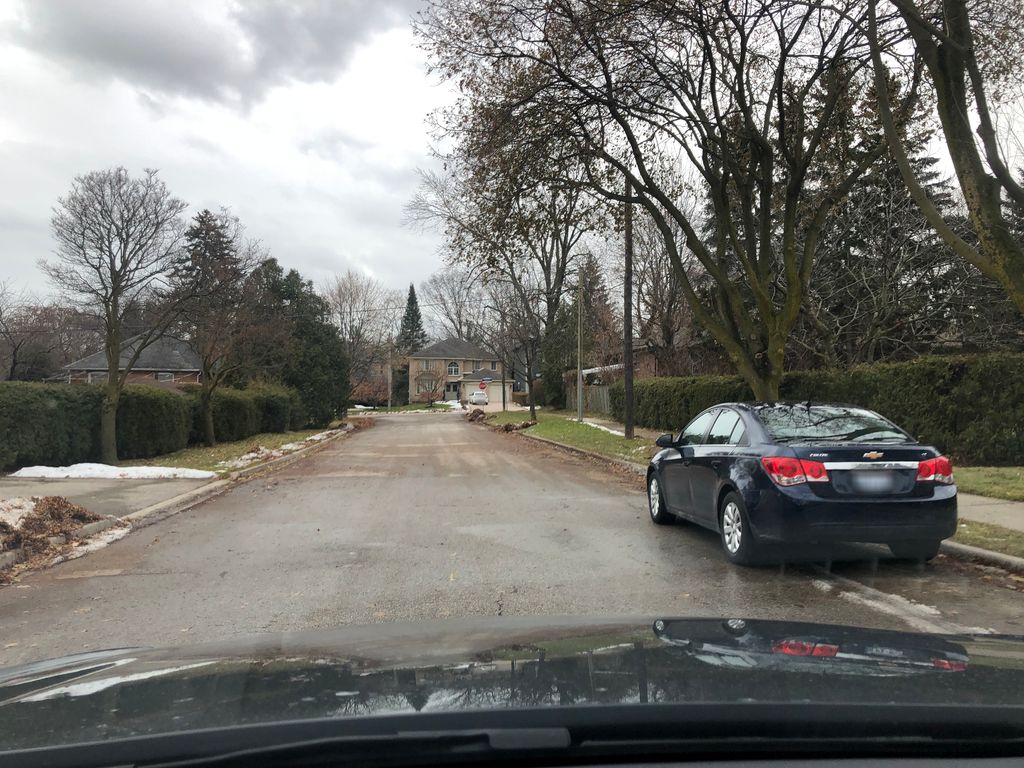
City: toronto